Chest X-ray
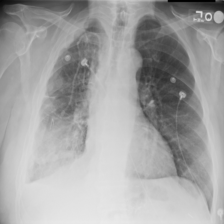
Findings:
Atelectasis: negative
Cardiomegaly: negative
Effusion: negative
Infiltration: negative
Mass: positive
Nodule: positive
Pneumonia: negative
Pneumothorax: negative
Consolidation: negative
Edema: negative
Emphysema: negative
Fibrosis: negative
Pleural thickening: negative
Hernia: negative